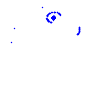
Particle: electron